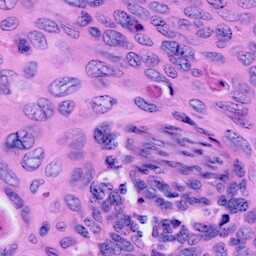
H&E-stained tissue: Cervix